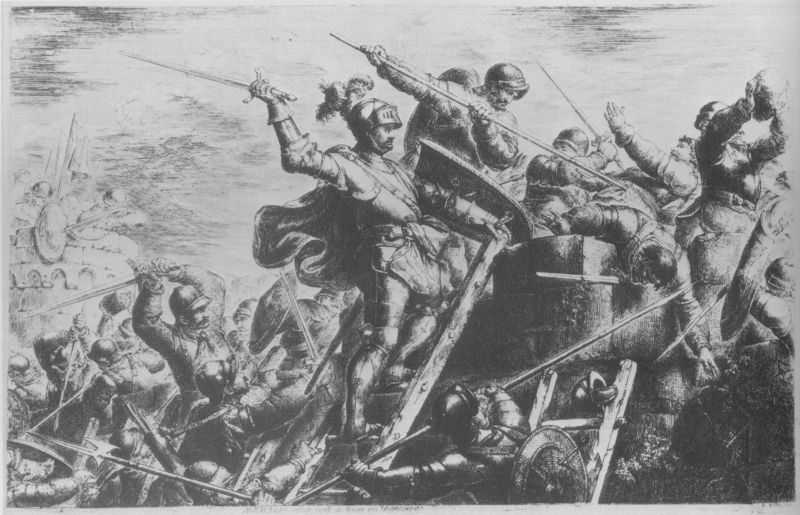
Titel: Albrecht Achilles ersteigt zuerst die Mauern von Greiffenberg
Künstler: Bernhard Rode
Standort: Kiel
Institution: Kunsthalle zu Kiel der Christian-Albrechts-Universität
Schlagwörter: angriff, himmel, kampf, kopf, mann, schatten, umhang, weiß, wolken, grau, handschuh, handschuhe, holz, licht, männer, profil, schwarz, vordergrund, zeichnung, masse, alt, bart, arme, federn, halten, mord, stehen, stein, steine, tod, tot, hände, wind, rund, stock, turm, beine, modern, grafik, graphik, speichen, rundbogen, wagen, krieg, leiter, schlacht, sturm, wehen, historienbild, lanze, soldaten, stufe, zinnen, schild, burg, sprossen, festung, druck, schwarz weiß, radierung, stich, schwert, schwerter, uniformen, waffen, soldat, tote, verletzt, verletzte, getümmel, tumult, degen, helm, fass, allegorie, wolcken, ritter, armee, kämpfen, rüstung, römer, wappen, helme, harnisch, kampfszene, mittelalter, eroberung, erhoben, diagonale, kreuzzug, lanzen, armbrust, hellebarden, opfer, speer, speere, töten, dürer, schütze, verwundet, verwundete, schlagen, erschlagen, erstechen, stechen, schanier, abwehr, schilde, rüstungen, hauen, leuter, spiess, leitern, schiessen, landsknecht, belagerung, feind, angreifer, engelsburg, erstürmung, stürmung, auseinandersetzung, erstürmen, fesern, lendsknechte, schwarz#, schwarz-weißß, schlachtbataille, hanisch